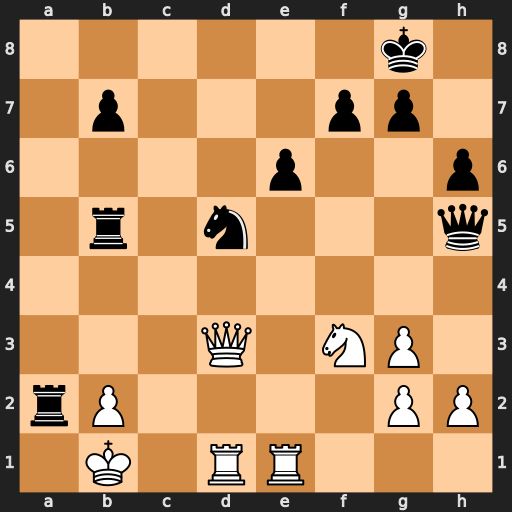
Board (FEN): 6k1/1p3pp1/4p2p/1r1n3q/8/3Q1NP1/rP4PP/1K1RR3
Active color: w
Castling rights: -
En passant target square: -
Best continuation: Qxb5 Nc3+ bxc3 Qxb5+ Kxa2